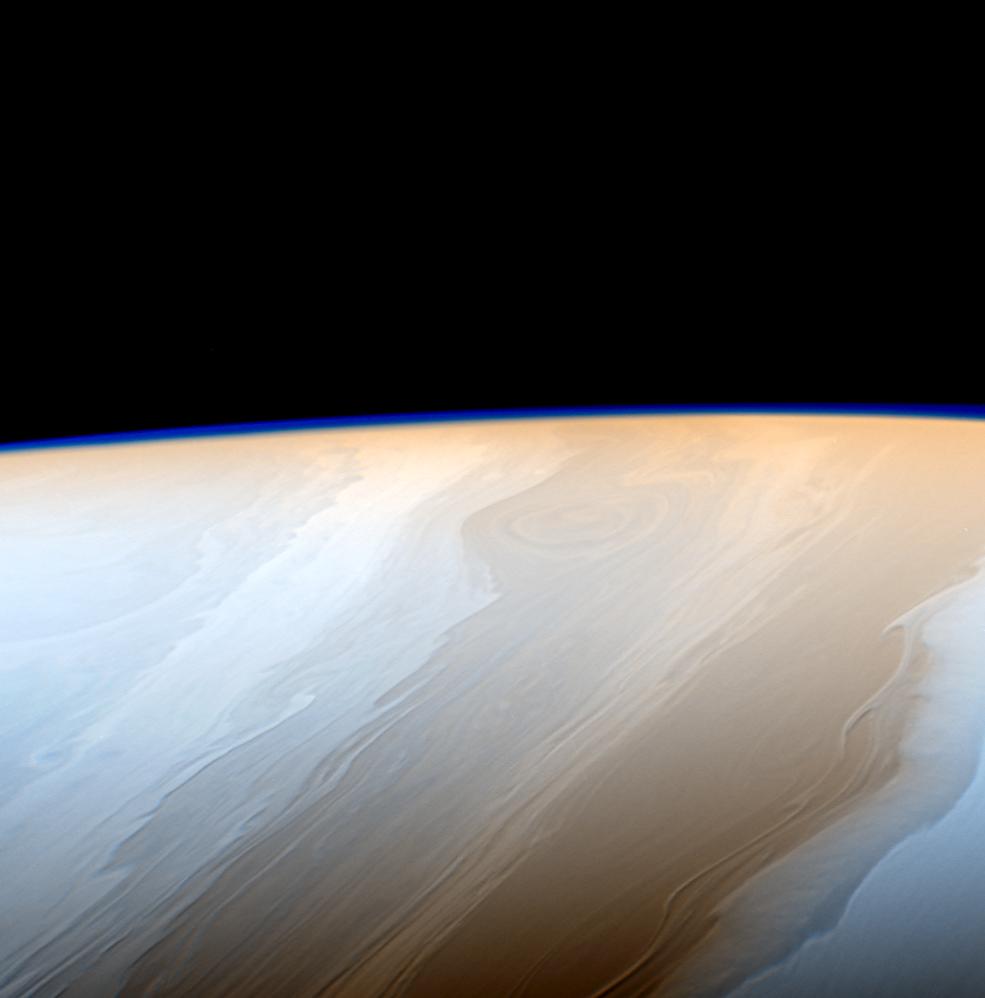
Cloudy Waves (False Color) Cassini-Huygens, Saturn